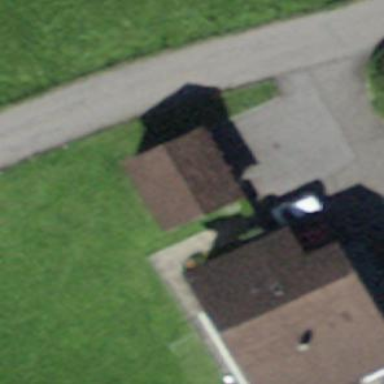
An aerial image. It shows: Group of garages.